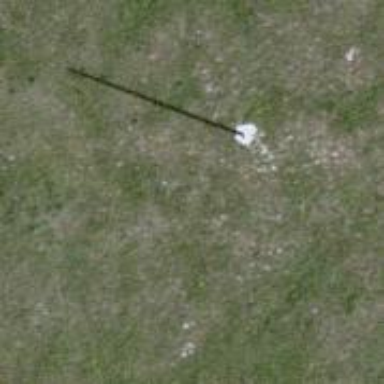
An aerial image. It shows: Power pole.